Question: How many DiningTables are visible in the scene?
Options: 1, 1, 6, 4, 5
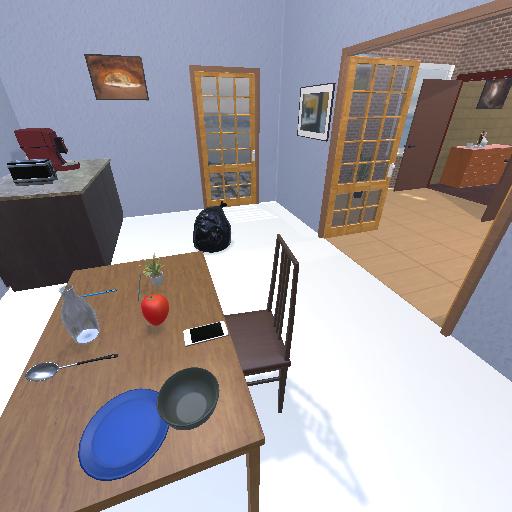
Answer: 1